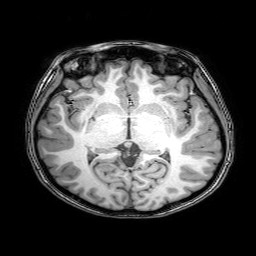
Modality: T1w
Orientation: coronal
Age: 28
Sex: female